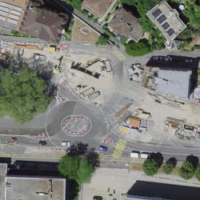
EUNIS habitat code: 57
Species observed at this site:
Lactuca virosa